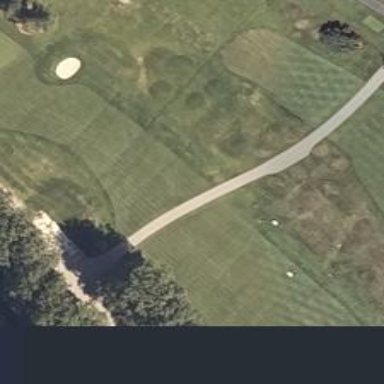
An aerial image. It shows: View of golf hole.